Question: Sorry form my English.
Hi, I am in some references use <URL> and I need between the icon and remove the underlining text links, is there such a possibility?

'''
<p><a href="#"><i class="fa fa-user"></i> Username</a></p>
'''
Pattern in <URL>
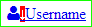
Answer: Remove the space and use padding inside the i tag
'''
a:hover {text-decoration:none;}
a i {text-decoation:none; padding-right:5px}
'''
<URL>